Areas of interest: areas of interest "Li Hai Street Adult Cultural and Technical School"
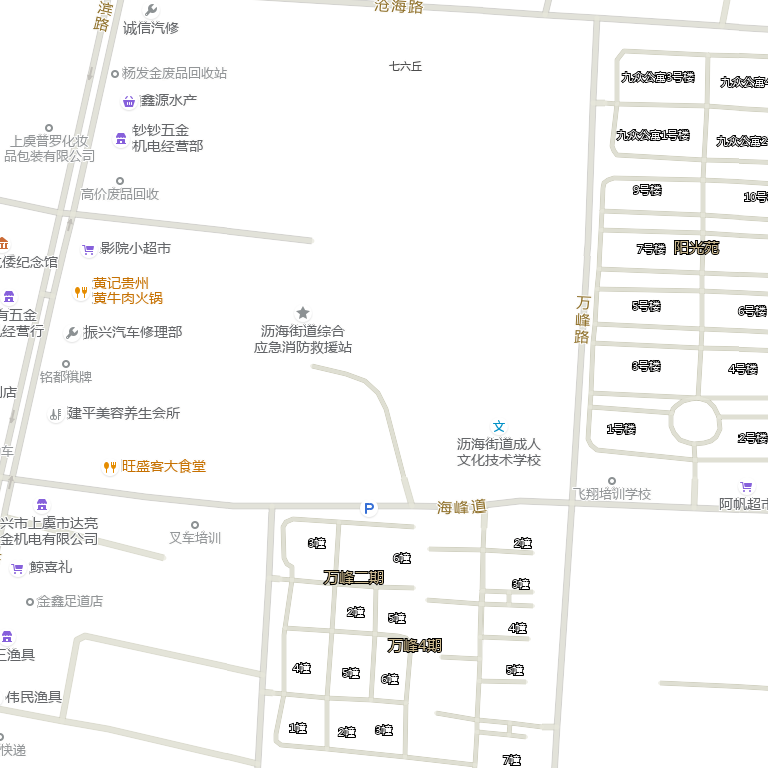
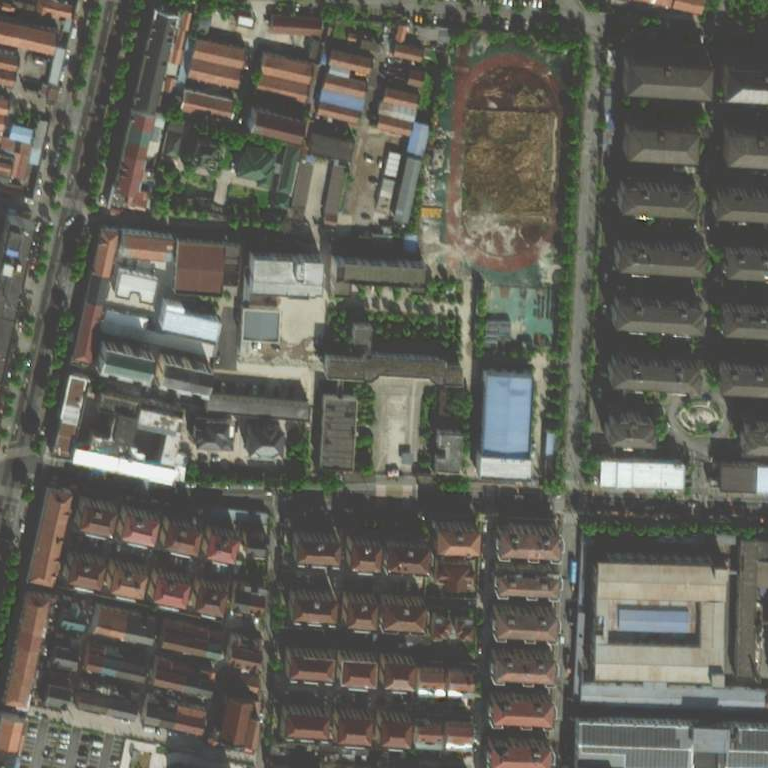